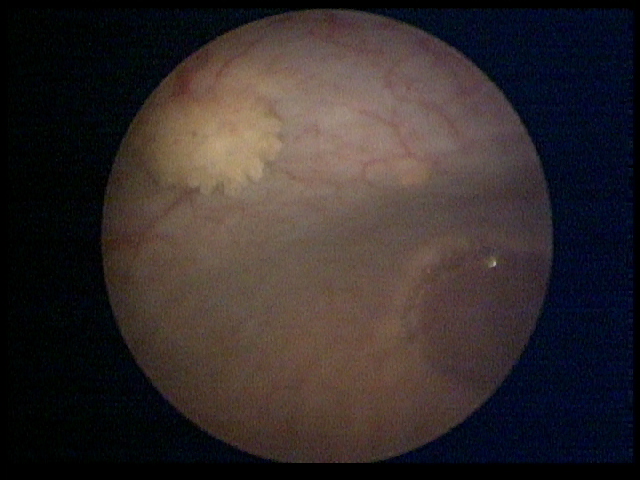
Modality: WLC
Class: Malignant
Subclass: HighGradePapillary
Lesion: L2
Stage: Ta
Morphology: Papillary
Bladder cancer association: Yes